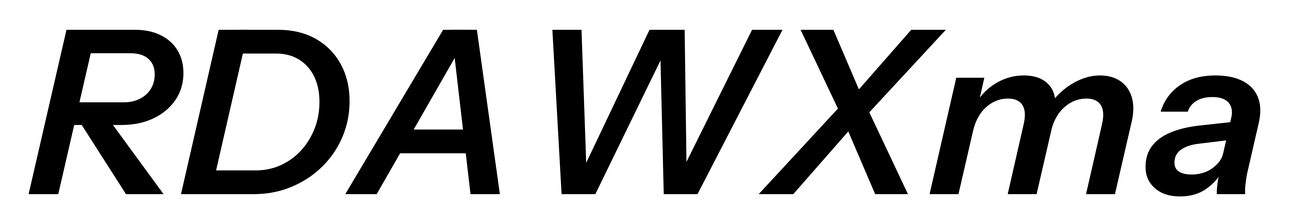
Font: InstrumentSans-Italic_SemiBold_Italic